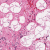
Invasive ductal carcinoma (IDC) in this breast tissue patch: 0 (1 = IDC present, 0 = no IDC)